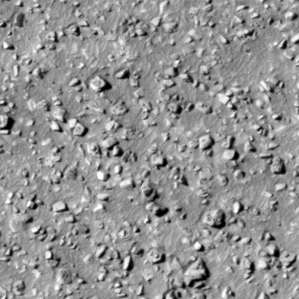
Label: non_frost